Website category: sports
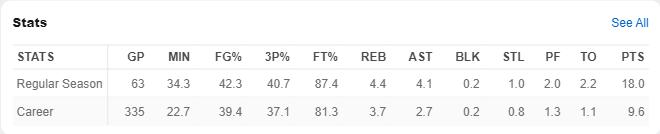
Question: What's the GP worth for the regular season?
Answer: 63

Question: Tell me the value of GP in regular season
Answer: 63

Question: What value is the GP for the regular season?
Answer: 63

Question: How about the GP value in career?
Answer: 335

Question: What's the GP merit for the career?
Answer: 335

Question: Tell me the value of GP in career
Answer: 335

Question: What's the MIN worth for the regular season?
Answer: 34.3

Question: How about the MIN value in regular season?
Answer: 34.3

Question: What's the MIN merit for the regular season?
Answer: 34.3

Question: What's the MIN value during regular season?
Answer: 34.3

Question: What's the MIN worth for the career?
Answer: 22.7

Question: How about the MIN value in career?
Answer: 22.7

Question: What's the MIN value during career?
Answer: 22.7

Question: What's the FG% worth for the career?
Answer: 39.4

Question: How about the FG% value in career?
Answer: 39.4

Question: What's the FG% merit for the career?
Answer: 39.4

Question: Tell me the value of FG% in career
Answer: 39.4

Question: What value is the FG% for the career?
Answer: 39.4

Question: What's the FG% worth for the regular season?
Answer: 42.3

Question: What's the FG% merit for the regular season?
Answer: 42.3

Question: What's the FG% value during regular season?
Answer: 42.3

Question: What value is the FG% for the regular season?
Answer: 42.3

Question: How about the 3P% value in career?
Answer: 37.1

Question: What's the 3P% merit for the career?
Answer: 37.1

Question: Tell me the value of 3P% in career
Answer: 37.1

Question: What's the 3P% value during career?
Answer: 37.1

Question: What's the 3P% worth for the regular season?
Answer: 40.7

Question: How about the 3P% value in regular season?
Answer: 40.7

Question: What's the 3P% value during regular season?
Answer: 40.7

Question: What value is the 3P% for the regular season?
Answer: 40.7

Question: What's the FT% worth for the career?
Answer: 81.3

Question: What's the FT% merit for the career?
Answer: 81.3

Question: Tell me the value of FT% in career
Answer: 81.3

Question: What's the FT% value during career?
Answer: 81.3

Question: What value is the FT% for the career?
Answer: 81.3

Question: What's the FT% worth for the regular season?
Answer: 87.4

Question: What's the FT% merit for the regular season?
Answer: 87.4

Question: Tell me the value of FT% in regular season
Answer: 87.4

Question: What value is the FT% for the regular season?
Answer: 87.4

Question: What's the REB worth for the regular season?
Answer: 4.4

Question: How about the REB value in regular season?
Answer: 4.4

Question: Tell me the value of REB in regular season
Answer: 4.4

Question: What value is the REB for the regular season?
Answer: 4.4

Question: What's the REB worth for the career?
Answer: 3.7

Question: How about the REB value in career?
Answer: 3.7

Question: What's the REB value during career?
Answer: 3.7

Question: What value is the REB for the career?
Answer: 3.7

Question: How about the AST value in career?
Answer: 2.7

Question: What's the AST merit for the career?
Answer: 2.7

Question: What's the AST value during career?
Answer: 2.7

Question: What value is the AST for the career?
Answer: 2.7

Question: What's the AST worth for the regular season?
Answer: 4.1

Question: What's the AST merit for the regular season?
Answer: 4.1

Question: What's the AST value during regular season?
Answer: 4.1

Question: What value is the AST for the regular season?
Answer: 4.1

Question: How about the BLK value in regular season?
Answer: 0.2

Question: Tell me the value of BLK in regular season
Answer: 0.2

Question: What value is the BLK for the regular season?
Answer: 0.2

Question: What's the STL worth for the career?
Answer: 0.8

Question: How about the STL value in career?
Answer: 0.8

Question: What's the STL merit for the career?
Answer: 0.8

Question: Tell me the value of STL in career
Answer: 0.8

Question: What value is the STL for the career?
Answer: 0.8

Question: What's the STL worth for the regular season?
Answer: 1.0